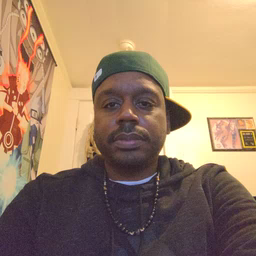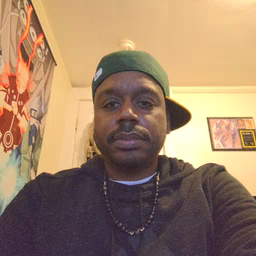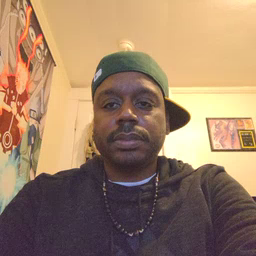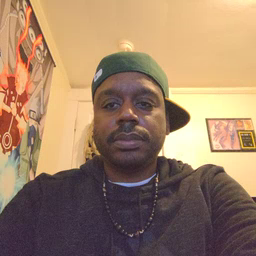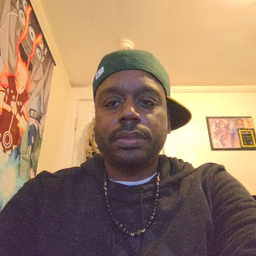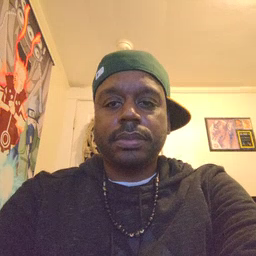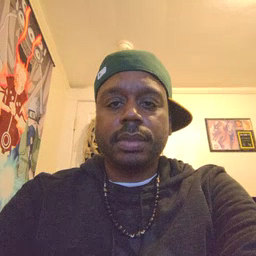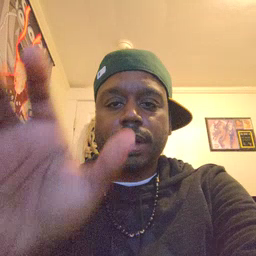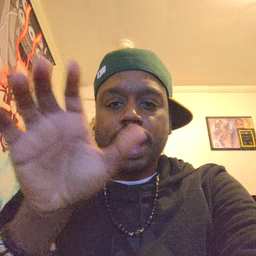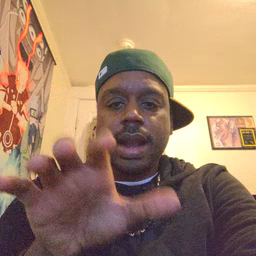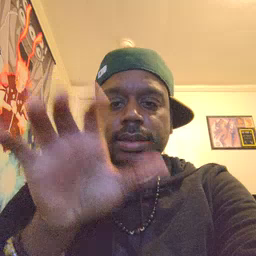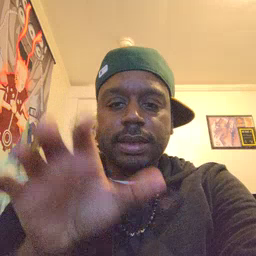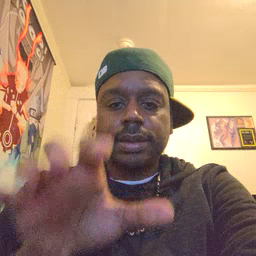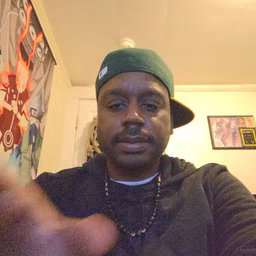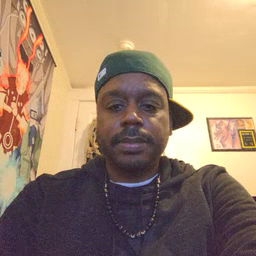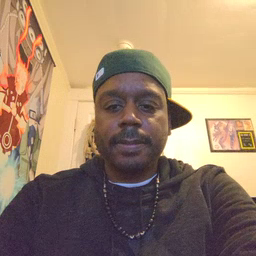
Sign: alligator